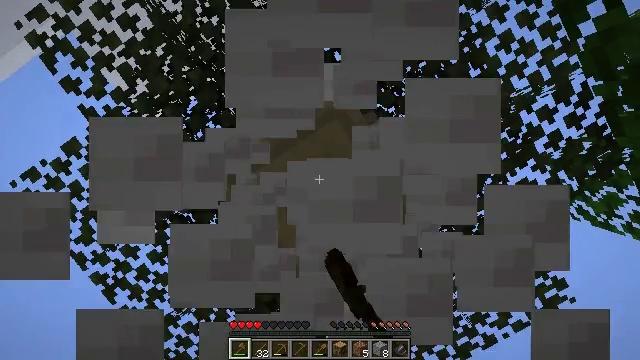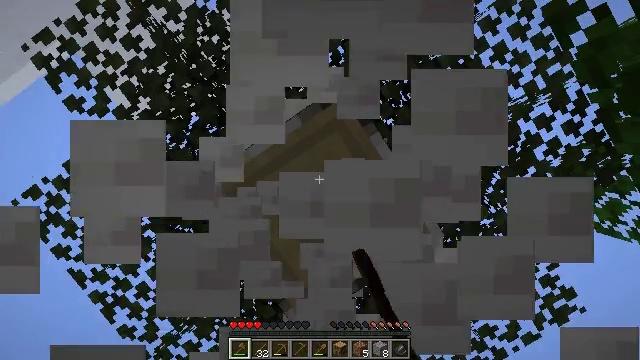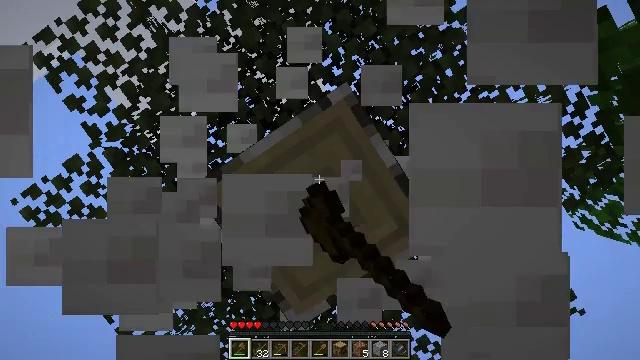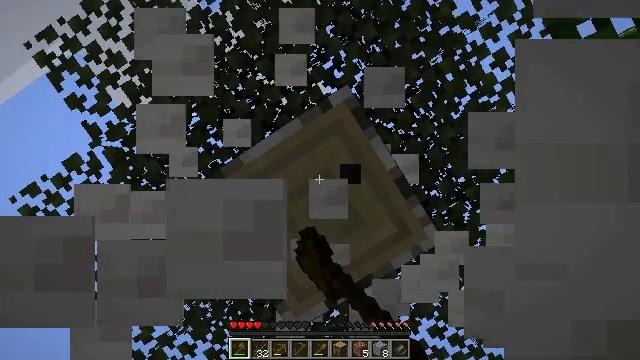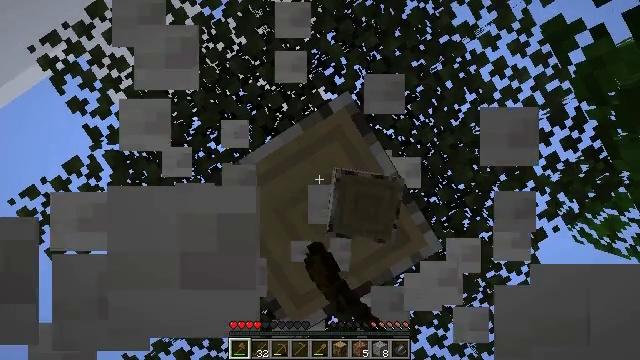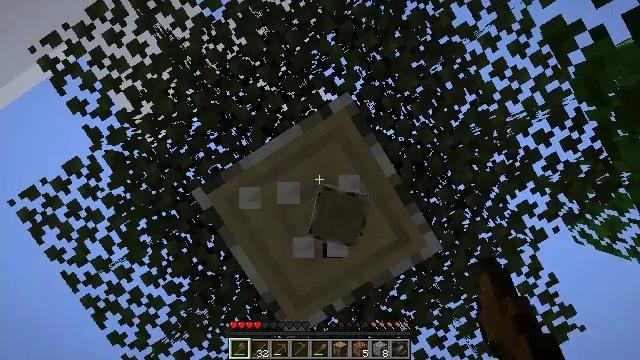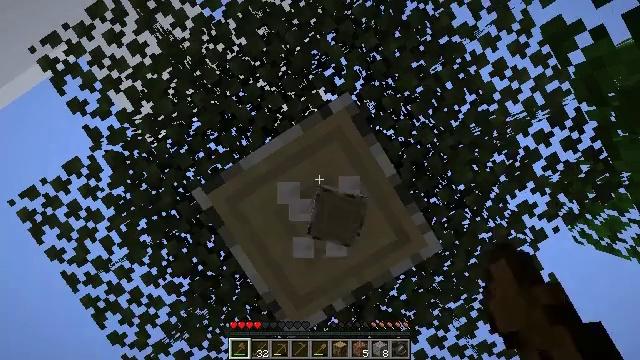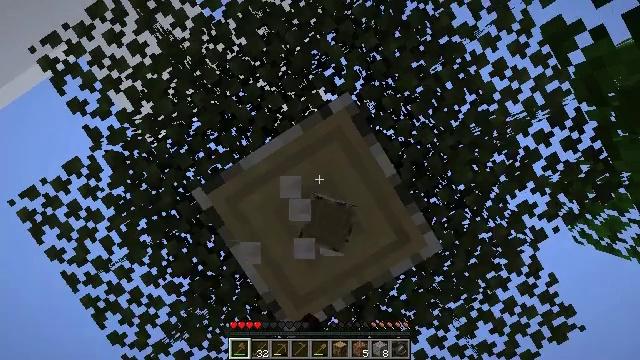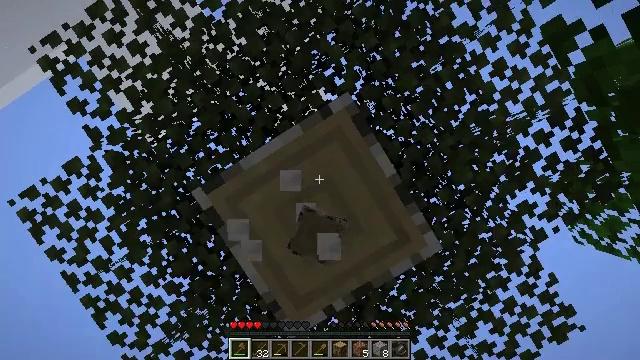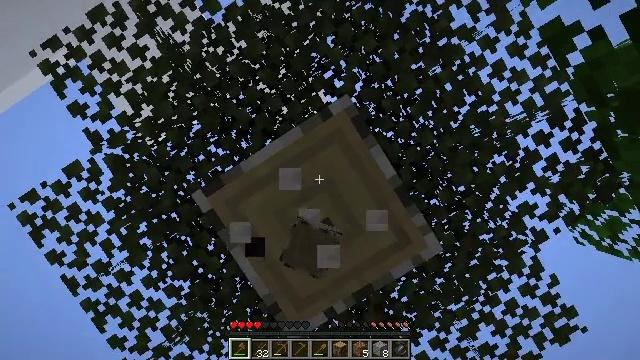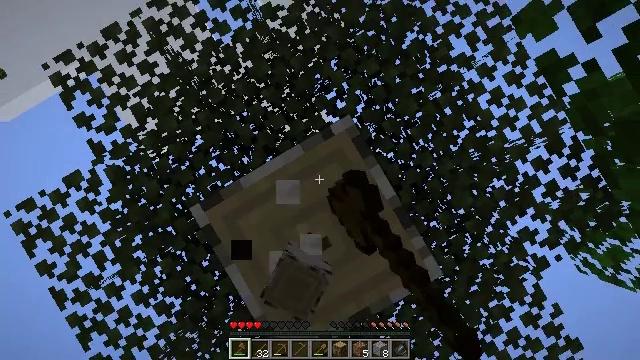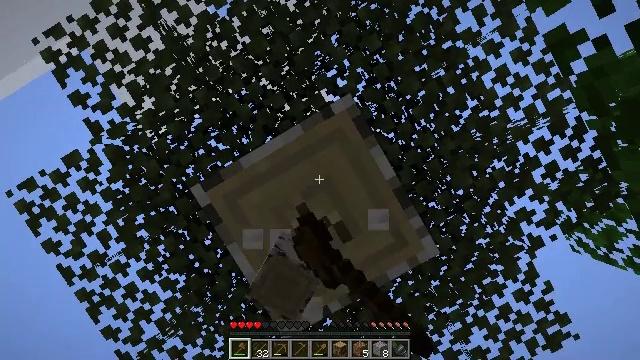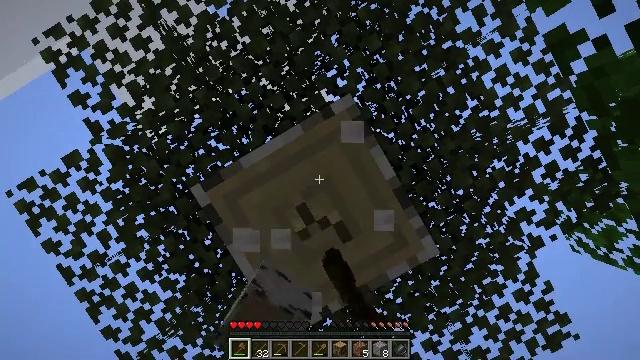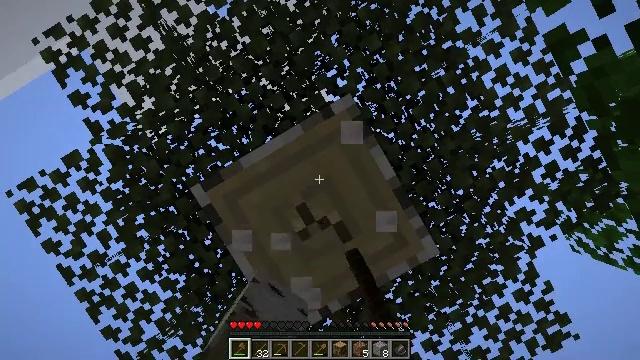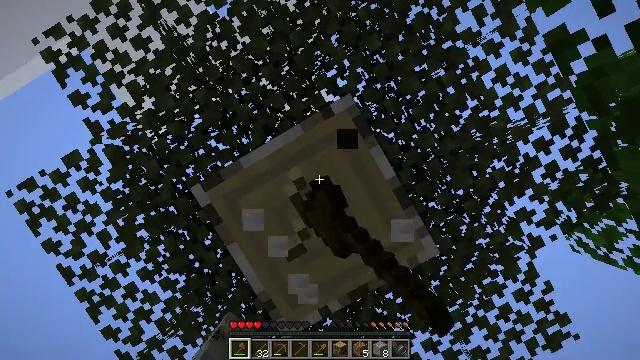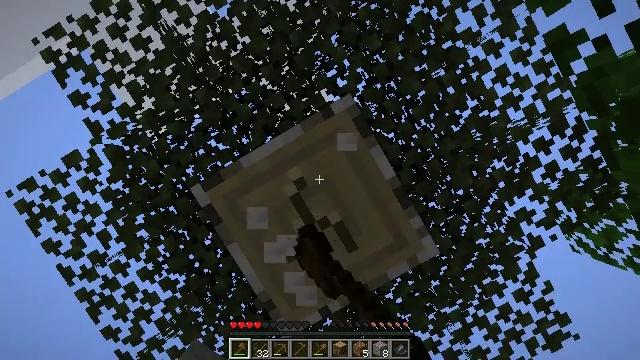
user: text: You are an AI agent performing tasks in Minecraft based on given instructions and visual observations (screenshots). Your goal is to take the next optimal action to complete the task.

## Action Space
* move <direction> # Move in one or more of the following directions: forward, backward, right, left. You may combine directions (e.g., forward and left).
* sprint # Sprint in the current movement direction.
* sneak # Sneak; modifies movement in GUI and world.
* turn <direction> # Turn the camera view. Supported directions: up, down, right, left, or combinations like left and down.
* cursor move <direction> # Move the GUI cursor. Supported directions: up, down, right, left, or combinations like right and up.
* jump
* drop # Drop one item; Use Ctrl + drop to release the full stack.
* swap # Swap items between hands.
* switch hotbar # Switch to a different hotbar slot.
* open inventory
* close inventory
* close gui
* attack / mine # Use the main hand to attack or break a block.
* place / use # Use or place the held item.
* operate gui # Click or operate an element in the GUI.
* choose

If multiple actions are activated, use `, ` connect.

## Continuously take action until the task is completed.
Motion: motion action
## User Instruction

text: Mine the birch log from the tree.
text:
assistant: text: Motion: turn left and up, attack / mine
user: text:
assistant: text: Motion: attack / mine
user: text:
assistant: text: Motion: attack / mine
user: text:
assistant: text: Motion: turn up, attack / mine
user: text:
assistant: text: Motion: attack / mine
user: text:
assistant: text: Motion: attack / mine
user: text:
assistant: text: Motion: attack / mine
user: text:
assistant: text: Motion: attack / mine
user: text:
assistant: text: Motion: attack / mine
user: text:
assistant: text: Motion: turn right and up, attack / mine
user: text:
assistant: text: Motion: turn down, attack / mine
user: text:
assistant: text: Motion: attack / mine
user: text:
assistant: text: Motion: attack / mine
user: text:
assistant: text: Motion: attack / mine
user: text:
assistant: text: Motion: attack / mine
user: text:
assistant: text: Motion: attack / mine
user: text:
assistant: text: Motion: attack / mine
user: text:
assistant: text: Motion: attack / mine
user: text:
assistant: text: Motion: attack / mine
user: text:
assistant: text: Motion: turn right and up, attack / mine
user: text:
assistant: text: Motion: turn right and down, attack / mine
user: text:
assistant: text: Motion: turn right and down, attack / mine
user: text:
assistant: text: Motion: attack / mine
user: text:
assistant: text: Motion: attack / mine
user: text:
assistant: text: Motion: attack / mine
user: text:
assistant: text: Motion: attack / mine
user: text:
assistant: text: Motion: attack / mine
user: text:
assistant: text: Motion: attack / mine
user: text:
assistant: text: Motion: attack / mine
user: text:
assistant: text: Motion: attack / mine